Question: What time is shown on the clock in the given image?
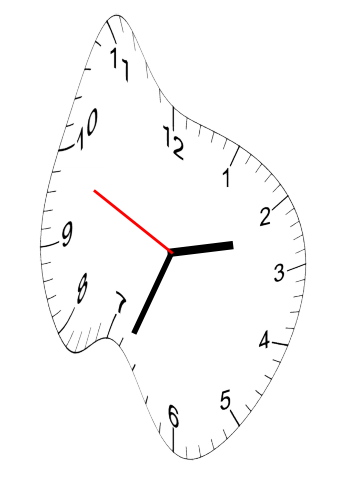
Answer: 02:33:49